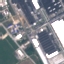
Label: Industrial